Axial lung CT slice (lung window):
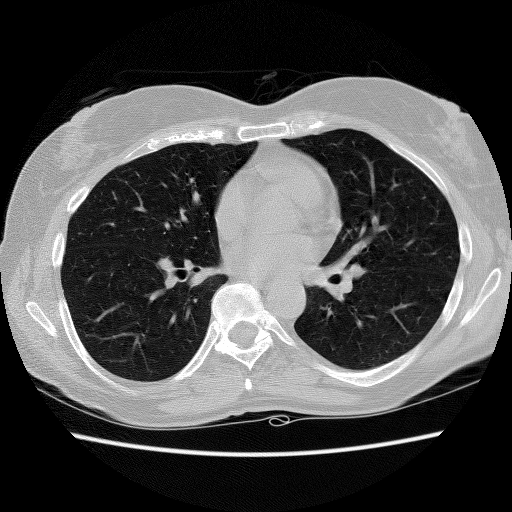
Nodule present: no